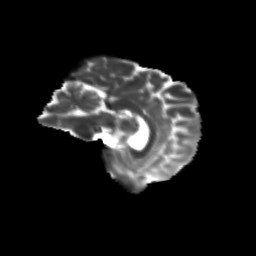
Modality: T2w
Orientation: sagittal
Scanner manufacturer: siemens
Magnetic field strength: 3 T
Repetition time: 9.2 s
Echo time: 0.084 s